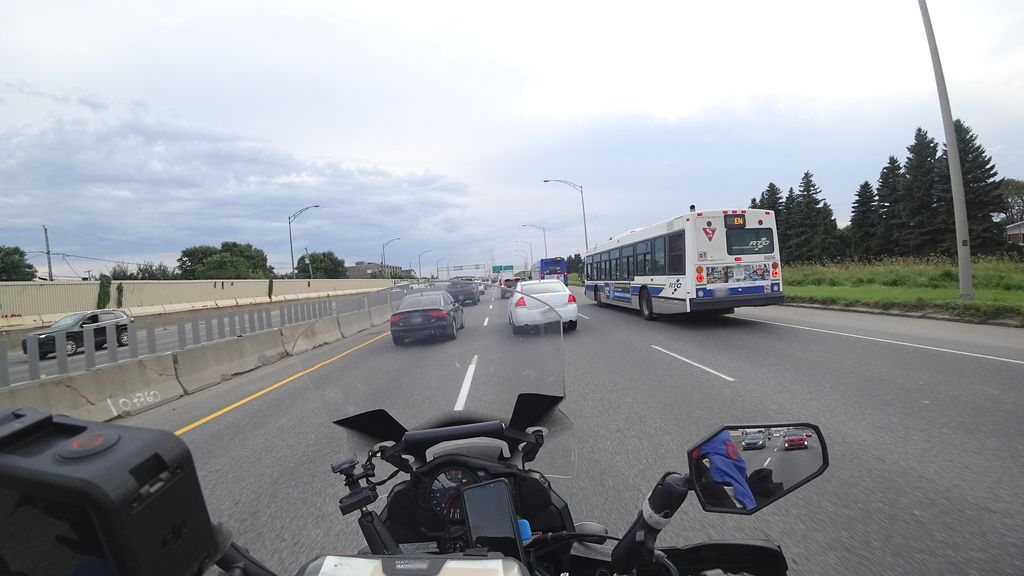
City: quebec_city